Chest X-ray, PA view. Patient: 47 years old, sex M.
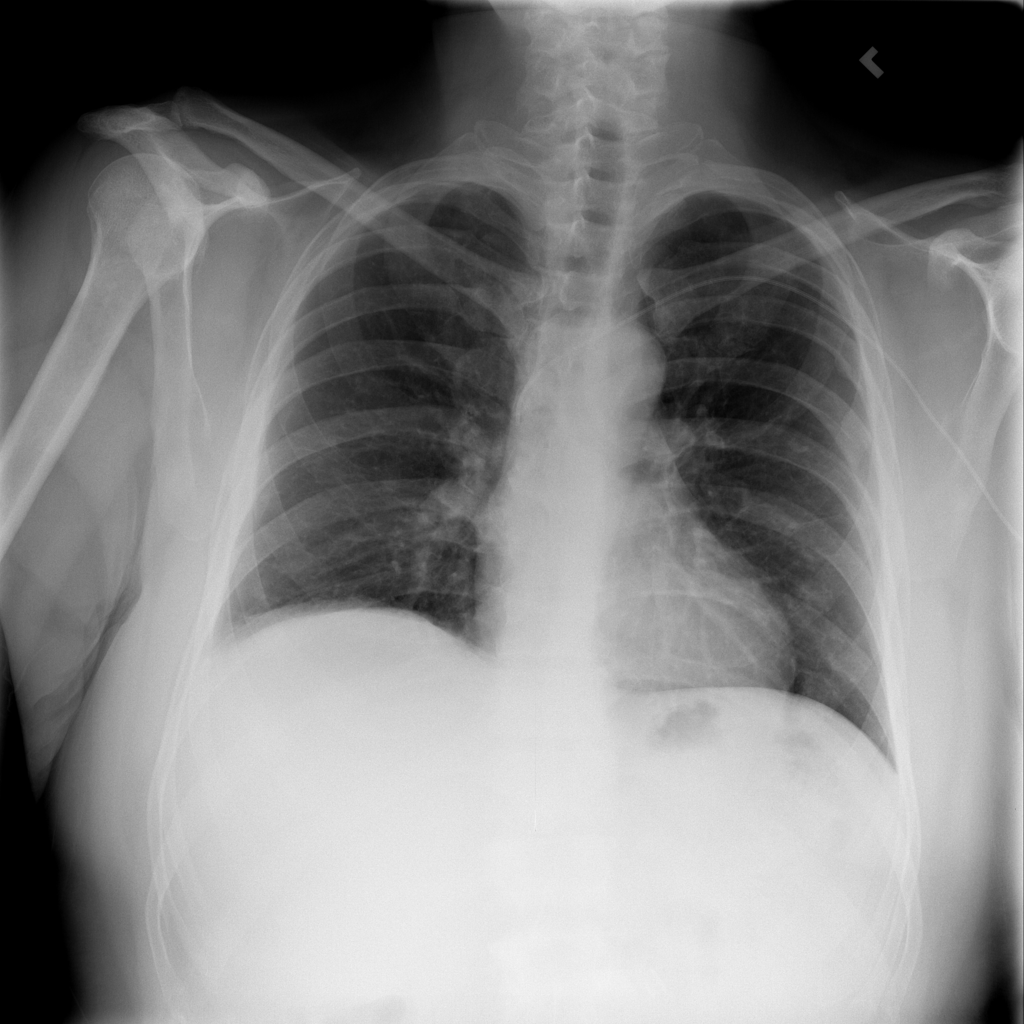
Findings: No Finding